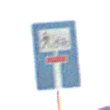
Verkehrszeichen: SackgasseRadverkehrFussgaengerDurchlaessig
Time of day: SunriseSunset
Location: Outdoor (Nature)
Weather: PartlyCloudy
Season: Summer
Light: Natural